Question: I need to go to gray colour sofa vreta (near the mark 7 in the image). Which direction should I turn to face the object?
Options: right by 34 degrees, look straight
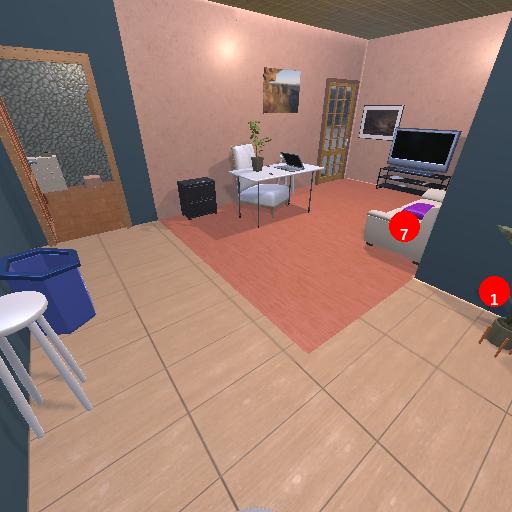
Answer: right by 34 degrees